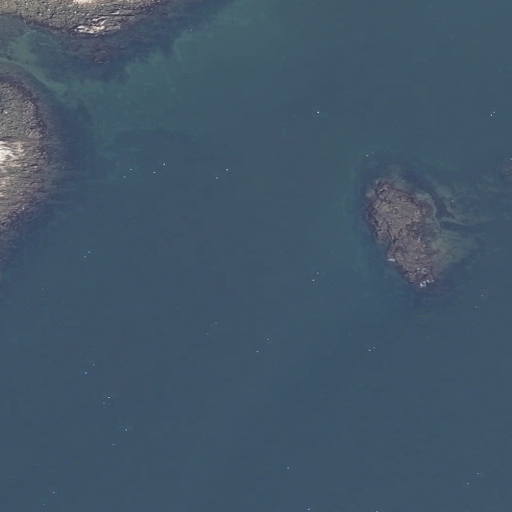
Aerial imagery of bar in Maine named Whale Ledge containing open water and barren land